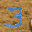
Label: 3